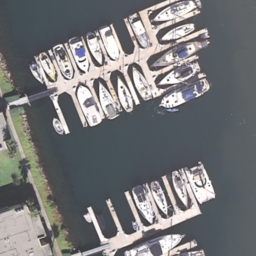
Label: harbor